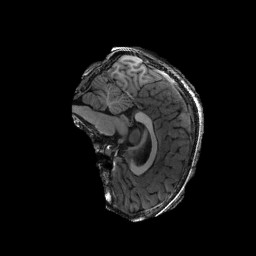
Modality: T1w
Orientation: sagittal
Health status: ill
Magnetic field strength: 3 T